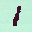
Label: 1